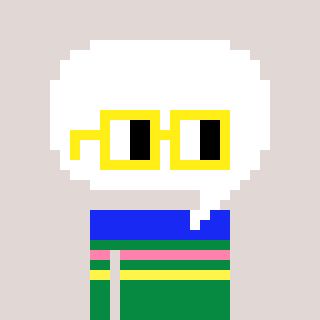
a pixel art character with square yellow glasses, a speech bubble-shaped head and a green-colored body on a warm background